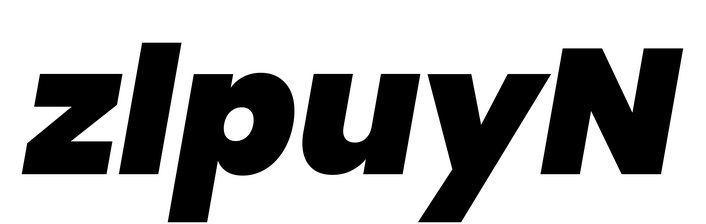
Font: Poppins-BlackItalic